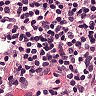
Metastatic tissue present: no